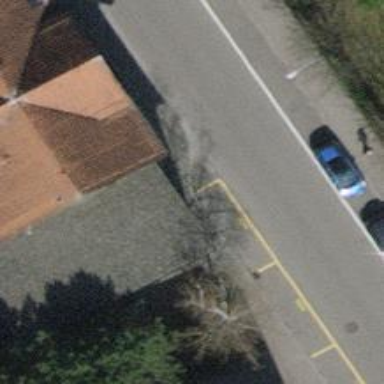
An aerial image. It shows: Sidewalk along the footway.